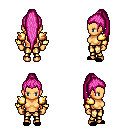
a pixel art fantasy rpg character, female body template, human, tanned skin, gold arm armor, gold greaves, pink extra-long topknot hairstyle, black slippers, four views (front, back, left, right), 2x2 character sprite sheet, small pixel art, hard edges, no anti-aliasing